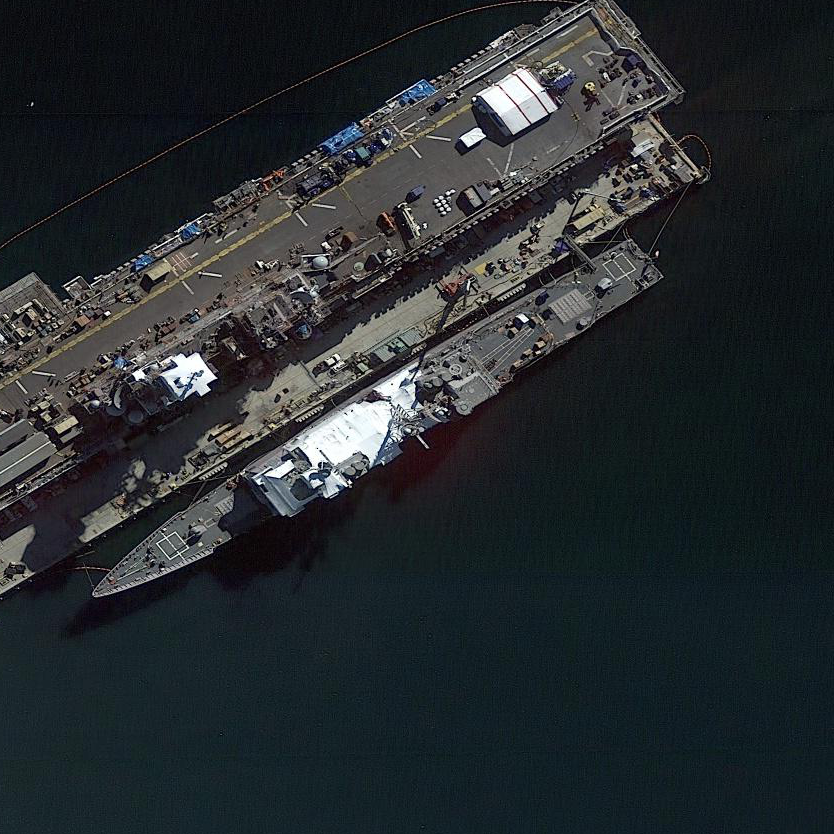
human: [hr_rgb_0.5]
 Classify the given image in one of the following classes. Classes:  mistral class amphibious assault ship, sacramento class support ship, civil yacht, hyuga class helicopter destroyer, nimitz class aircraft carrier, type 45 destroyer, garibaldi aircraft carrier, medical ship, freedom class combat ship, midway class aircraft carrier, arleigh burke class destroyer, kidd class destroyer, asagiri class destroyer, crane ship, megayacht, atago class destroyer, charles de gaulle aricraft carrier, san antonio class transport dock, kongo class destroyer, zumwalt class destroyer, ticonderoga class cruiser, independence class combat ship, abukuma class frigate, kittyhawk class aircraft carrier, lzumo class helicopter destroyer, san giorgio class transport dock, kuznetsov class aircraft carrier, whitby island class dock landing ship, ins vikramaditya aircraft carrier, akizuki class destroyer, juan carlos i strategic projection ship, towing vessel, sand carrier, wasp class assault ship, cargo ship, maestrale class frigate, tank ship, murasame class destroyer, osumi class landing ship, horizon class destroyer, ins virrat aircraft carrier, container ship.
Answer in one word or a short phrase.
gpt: Ticonderoga class cruiser